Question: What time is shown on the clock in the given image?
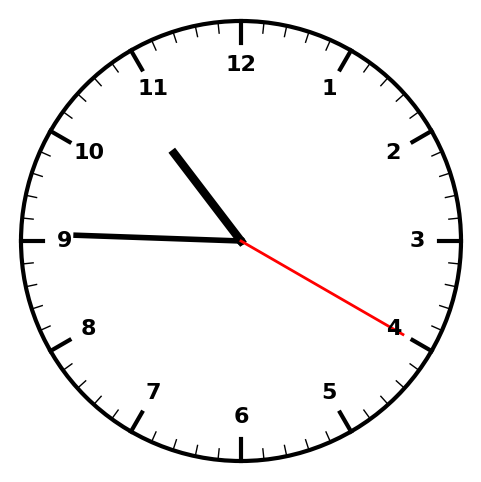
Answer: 10:45:20